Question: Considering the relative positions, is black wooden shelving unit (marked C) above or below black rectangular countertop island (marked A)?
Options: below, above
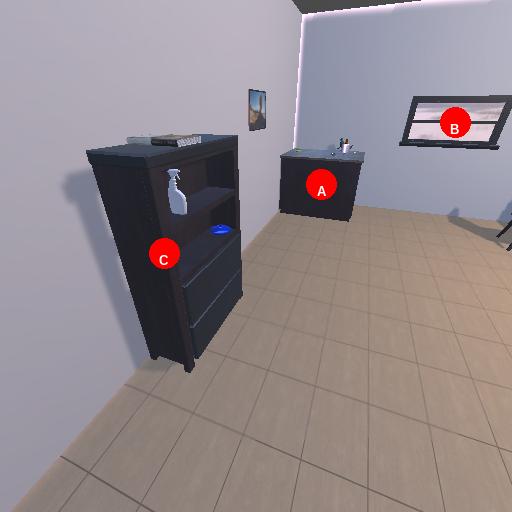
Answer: below